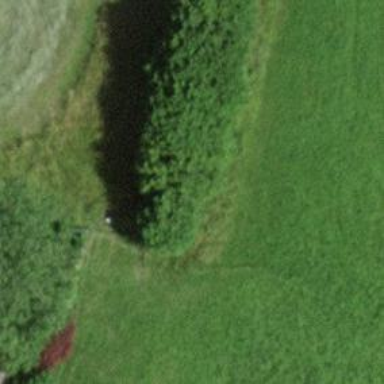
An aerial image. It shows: Hedge acting as barrier.